Aerial crown-view tile of a tropical tree (Barro Colorado Island, Panama), acquired 20241216:
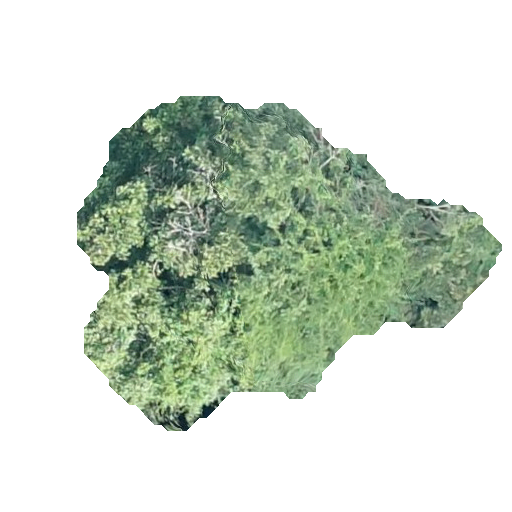
Species: Dipteryx oleifera
GBIF accepted scientific name: Dipteryx oleifera
Crown area: 129.263 m²